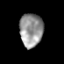
Tissue: prostate
Cell type: T cells
Senescence score: 0.3563
Nuclear area (px): 756
Mean DAPI intensity: 150.012